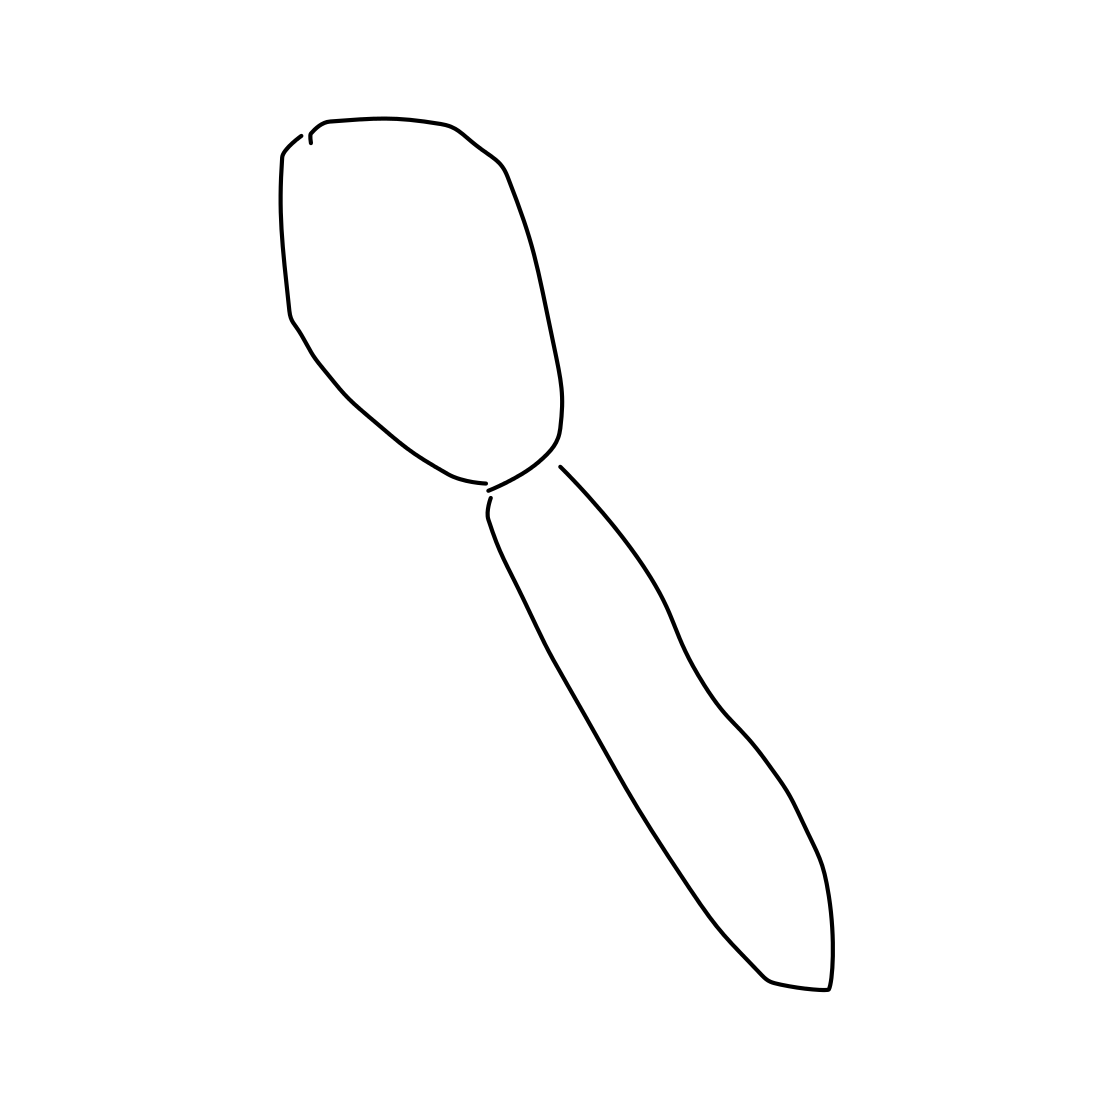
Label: spoon